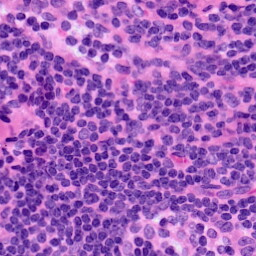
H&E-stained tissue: LymphNode